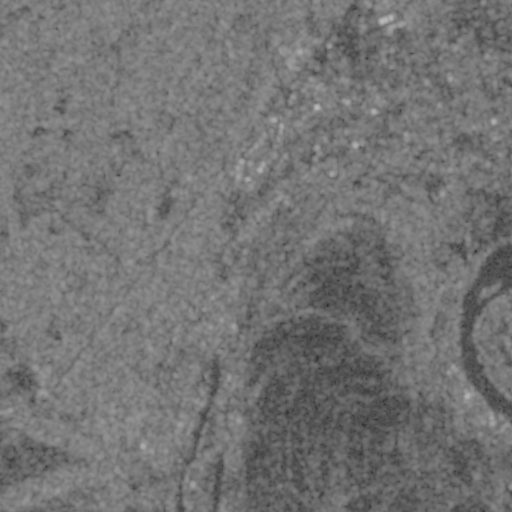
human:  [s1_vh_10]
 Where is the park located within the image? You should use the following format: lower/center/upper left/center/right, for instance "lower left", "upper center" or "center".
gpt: The park is located in the lower left of the image.
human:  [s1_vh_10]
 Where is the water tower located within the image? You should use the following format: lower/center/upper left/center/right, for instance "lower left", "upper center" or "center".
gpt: The water tower is located in the lower left of the image.
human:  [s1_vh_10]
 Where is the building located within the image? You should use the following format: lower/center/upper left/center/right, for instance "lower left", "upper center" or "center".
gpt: There is no building in the image.

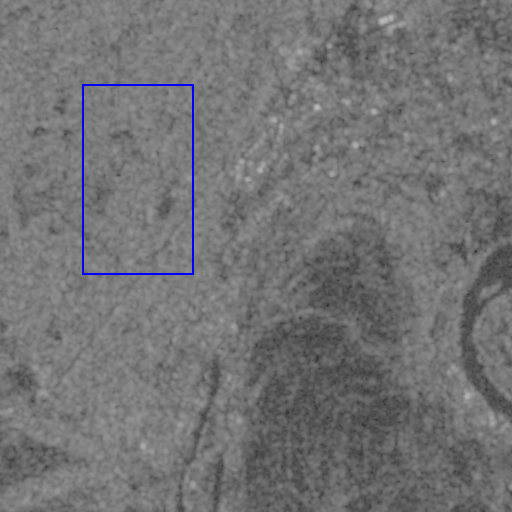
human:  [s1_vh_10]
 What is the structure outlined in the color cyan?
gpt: There is no cyan outline.
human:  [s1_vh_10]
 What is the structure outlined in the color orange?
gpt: There is no structure outlined in orange.